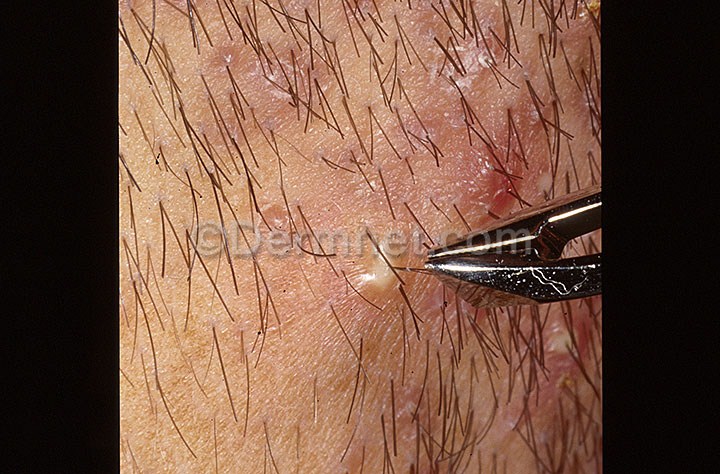
Disease: Hair Loss Photos Alopecia and other Hair Diseases